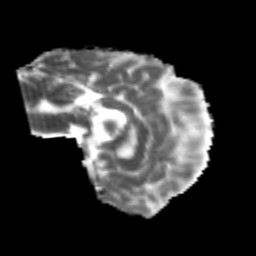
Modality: MD
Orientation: sagittal
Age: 20
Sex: male
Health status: healthy
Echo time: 0.074 s